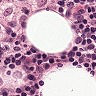
Metastatic tissue present: no